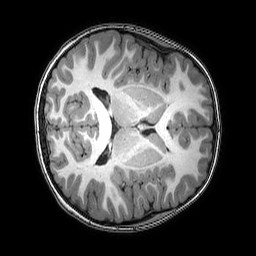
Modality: T1w
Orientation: axial
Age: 7
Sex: male
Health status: healthy